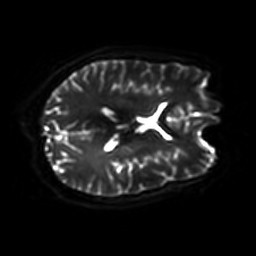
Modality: DWI
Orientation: axial
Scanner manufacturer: philips
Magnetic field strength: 7 T
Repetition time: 9.612 s
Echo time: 0.073 s